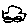
Label: car